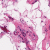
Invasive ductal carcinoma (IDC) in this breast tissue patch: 0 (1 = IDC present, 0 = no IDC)